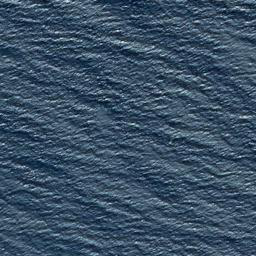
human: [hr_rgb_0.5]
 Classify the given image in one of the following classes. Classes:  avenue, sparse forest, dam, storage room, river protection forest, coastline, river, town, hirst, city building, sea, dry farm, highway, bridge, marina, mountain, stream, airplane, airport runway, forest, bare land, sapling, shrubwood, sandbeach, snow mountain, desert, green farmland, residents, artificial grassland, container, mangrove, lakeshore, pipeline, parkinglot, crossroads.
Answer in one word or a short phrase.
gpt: sea